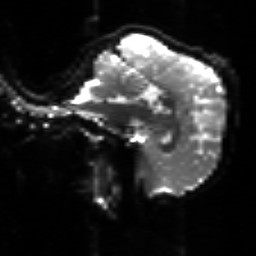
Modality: sbref
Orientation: sagittal
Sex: male
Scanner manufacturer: siemens
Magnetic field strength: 3 T
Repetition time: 5 s
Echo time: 0.071 s